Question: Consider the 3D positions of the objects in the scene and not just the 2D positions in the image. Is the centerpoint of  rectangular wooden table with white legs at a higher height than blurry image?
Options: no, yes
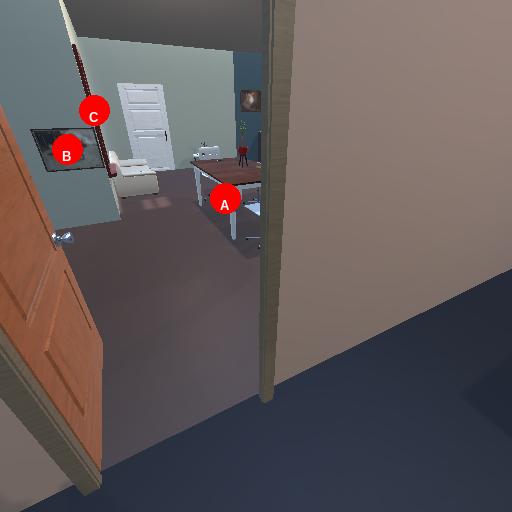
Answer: no